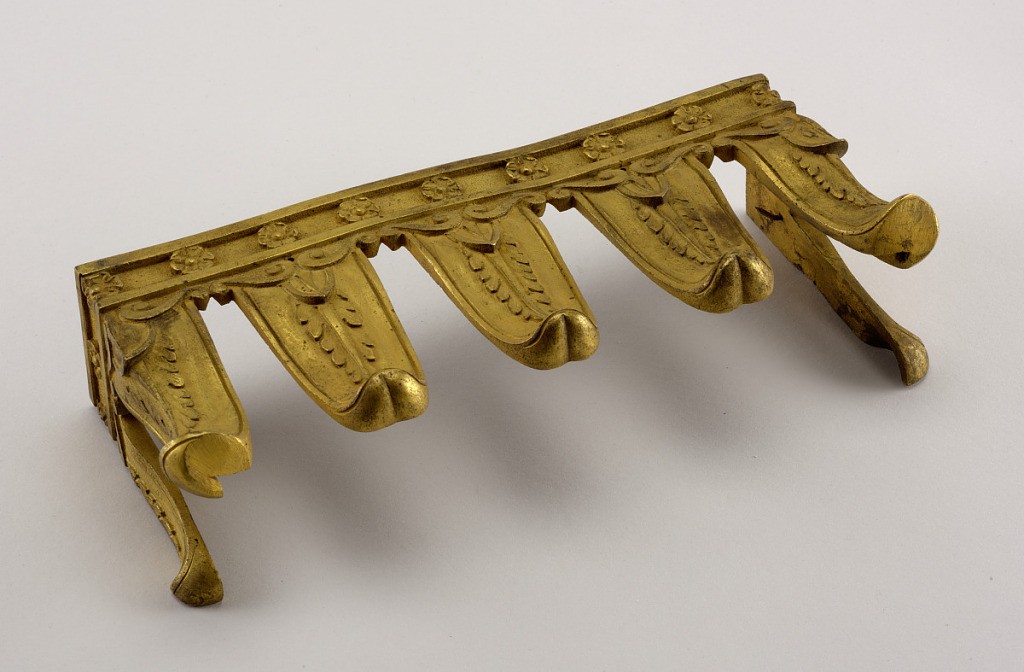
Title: Mount
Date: mid–late 19th century
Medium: Gilt bronze
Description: One of three matching bracket pilaster mounts.  Empire style with pendant tongues decorated with palmetto below a frieze of rosettes